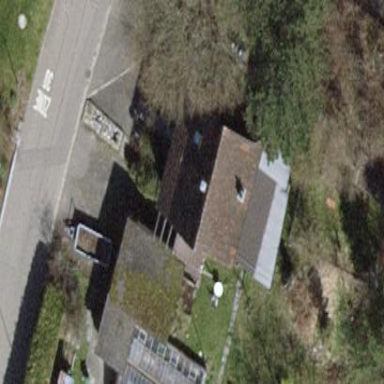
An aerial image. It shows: House with tile roof.